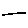
Label: line